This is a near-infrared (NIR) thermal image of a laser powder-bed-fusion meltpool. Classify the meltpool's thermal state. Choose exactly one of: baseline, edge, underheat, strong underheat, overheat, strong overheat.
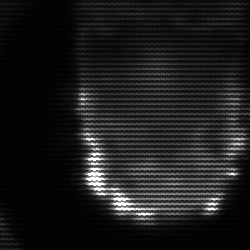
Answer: baseline